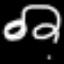
Label: squiggle